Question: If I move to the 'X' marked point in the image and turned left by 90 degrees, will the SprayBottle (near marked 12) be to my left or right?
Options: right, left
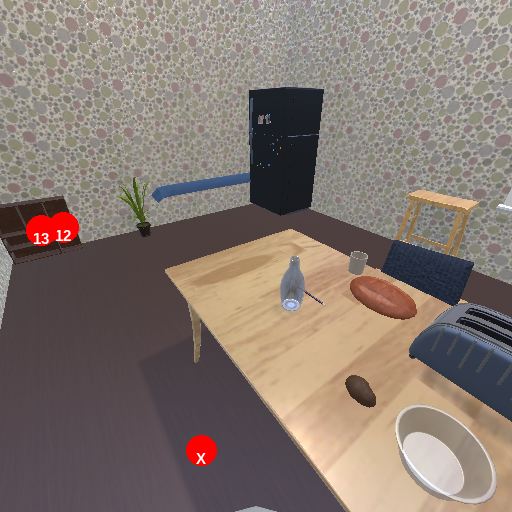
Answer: right